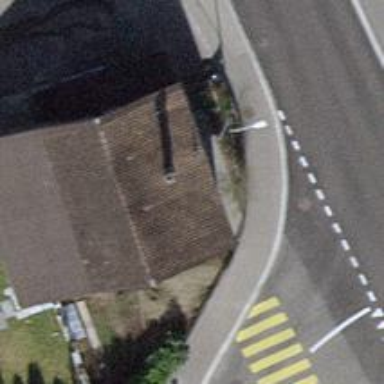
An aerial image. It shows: Asphalt sidewalk along the footway.